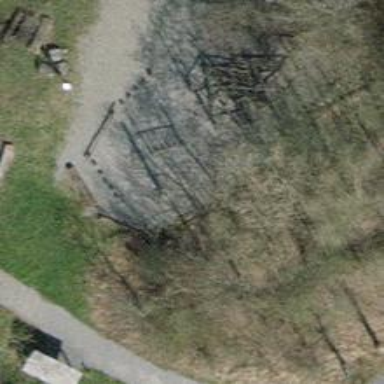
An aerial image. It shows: Playground area for leisure land.